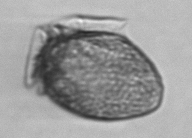
Label: Dinophysis_norvegica